Field crop: maize
Growth stage: 2
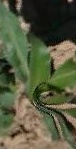
Species: maize